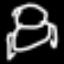
Label: frog